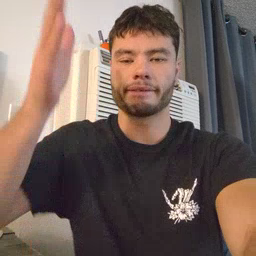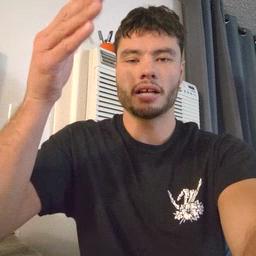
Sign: flag